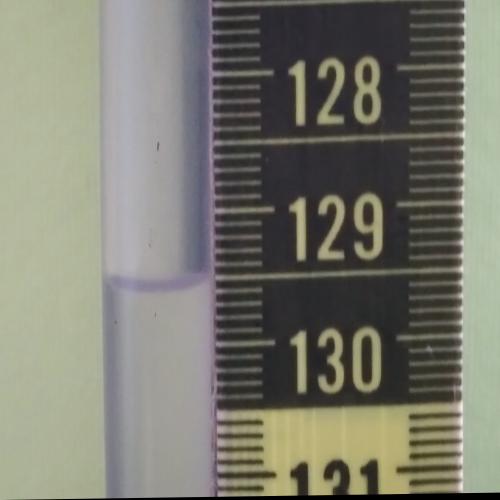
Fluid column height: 129.5 cm